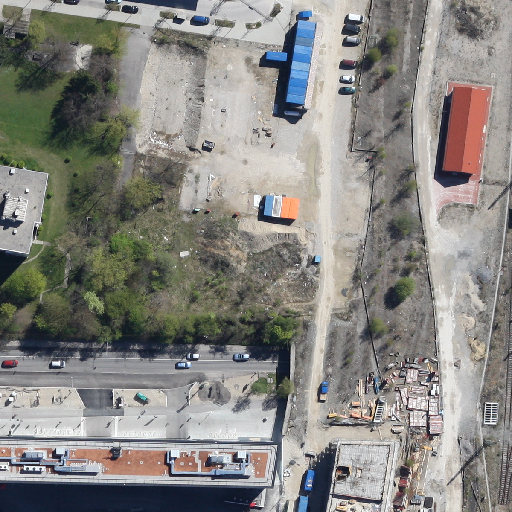
Referring expression: vehicle driving on the road